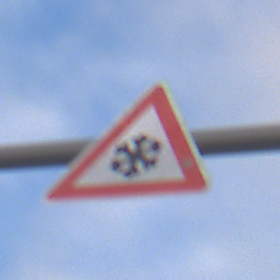
Verkehrszeichen: SchneeOderEisglaette
Umgebung: Outdoor, Suburban
Tageszeit: SunriseSunset
Wetter: PartlyCloudy
Licht: Natural
Jahreszeit: NotSpecified
Kontrast: LowContrast